Question: <URL>
I want the end result to look like this:

How should my css be, so that my search button is aligned with and right next to the search input?
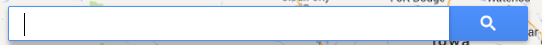
Answer: see this <URL>
'''
<div class="srch">
<input type="text" ng-model="selected" typeahead="state for state in states | filter:$viewValue | limitTo:8">
<button>search</button>
</div>
.srch button {
float: right position: absolute;
margin-left: -56px;
display: table-cell;
background: #08c;
color: #fff;
height: 30px;
border: none;
}
.srch input {
float: left;
padding-right: 60px;
}
'''